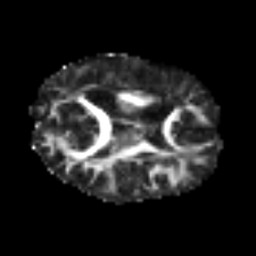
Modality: FA
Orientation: axial
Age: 39
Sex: female
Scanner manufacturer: siemens
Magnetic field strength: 3 T
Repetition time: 6.1 s
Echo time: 0.101 s